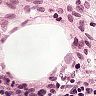
Metastatic tissue present: no